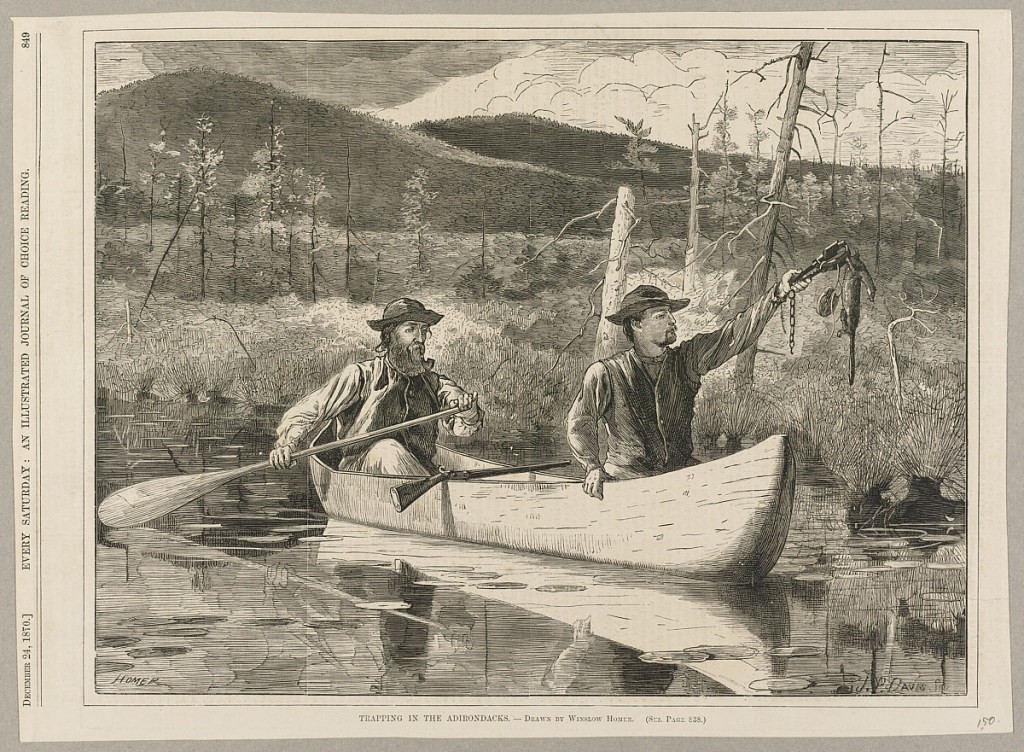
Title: Trapping in the Adirondacks, from Every Saturday, December 24, 1870, p. 849.
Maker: Winslow Homer, American, 1836–1910
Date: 1870
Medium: Wood engraving on off-white wove paper
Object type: Print
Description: Horizontal view of two men, Charles Lancashire and Rufus Wallace, in a canoe, with a rifle resting on the gunwales, checking traps on the Mink Pond in late summer or early fall.  Man in stern holds paddle; man in bow holds a trap in which a weasel has been caught.  Beaver Mountain rises at right in the background.